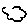
Label: cloud